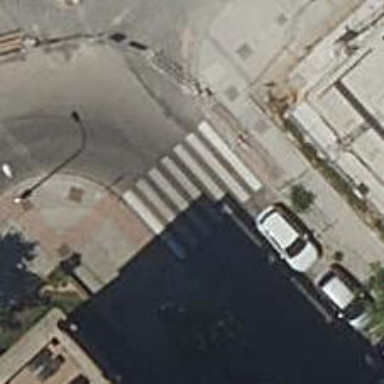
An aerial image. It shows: Marked road crossing.